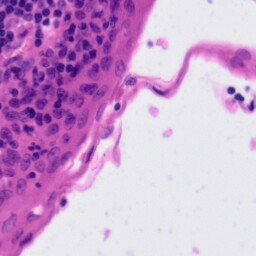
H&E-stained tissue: Tonsil